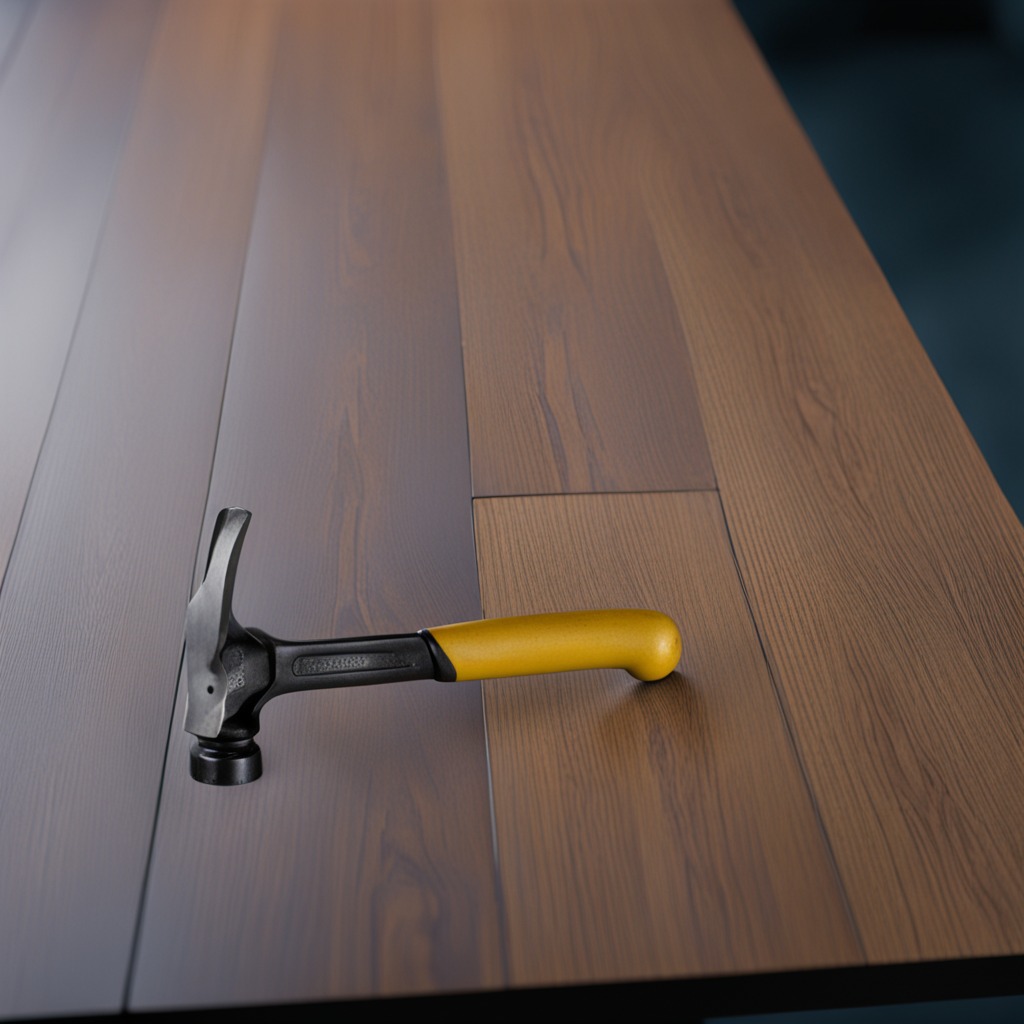
A hammer lies on a old table with faint burn marks in a small garage at twilight.